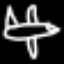
Label: airplane